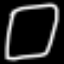
Label: square